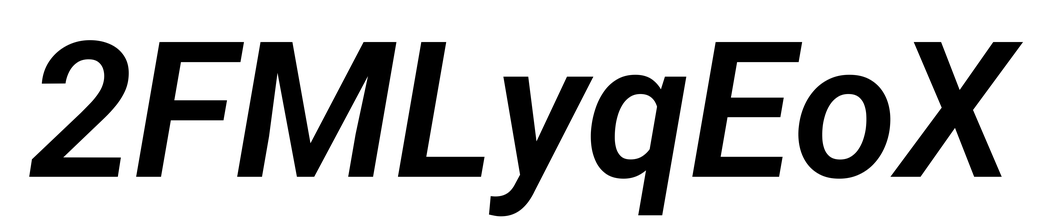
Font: Roboto-Italic_SemiBold_Italic